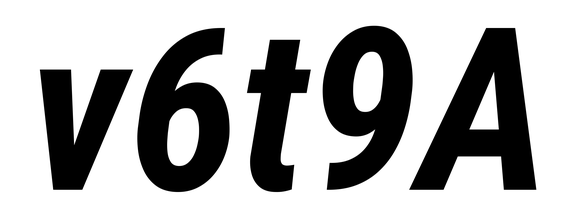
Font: Roboto-Italic_Condensed_Bold_Italic